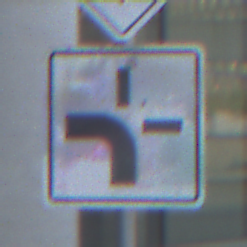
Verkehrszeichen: VerlaufVorfahrtsstrasse1
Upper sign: Vorfahrtsstrasse
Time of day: SunriseSunset
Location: Outdoor (Urban)
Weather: PartlyCloudy
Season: NotSpecified
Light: Natural